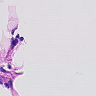
Metastatic tissue present: no